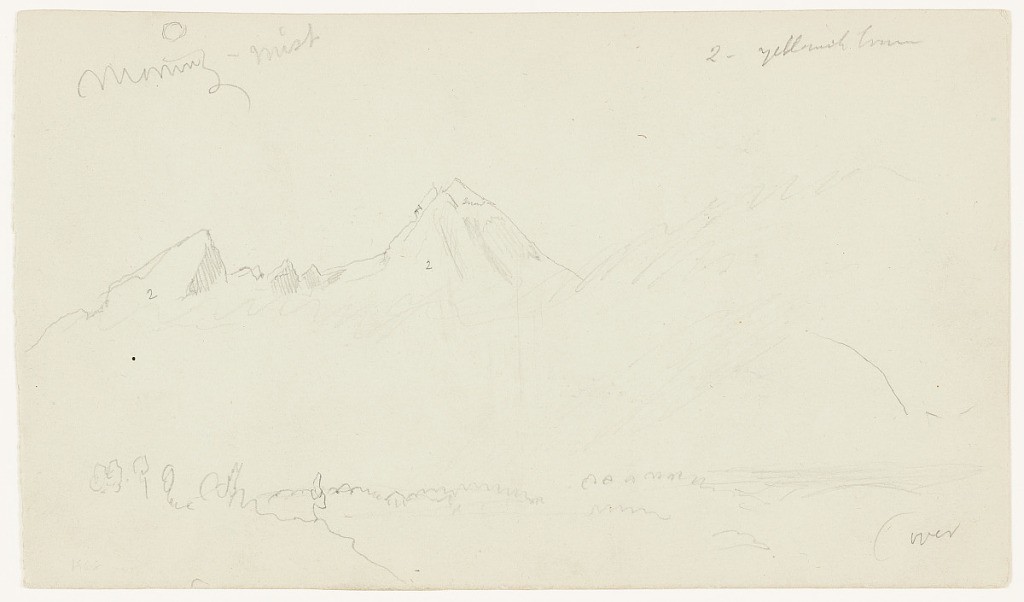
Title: Morning Mist over Berchtesgaden, Germany, Part One
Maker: Frederic Edwin Church, American, 1826–1900
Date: July 1868
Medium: Graphite on tan wove paper
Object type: drawing
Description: Landscape sketch showing morning mist rising of the town of Berchtesgaden, Germany. In the foreground, a wooded landscape with one structure leads to a middle distance veiled by mist, which rises upward to the right. In the background, the sharp, snow-capped, twin peaks of the Watzmann loom over the scene.

Verso: Landscape sketch showing a continuation of the scene on the recto. Rising mist obfuscates the wooded, rolling landscape immediately around Berchtesgaden in the foreground and middle distance. In the background, the sharp peaks of the Bavarian alps rise over the scene. A standing figure is also shown at upper right and oppositely oriented.